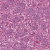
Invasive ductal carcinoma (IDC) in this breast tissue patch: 1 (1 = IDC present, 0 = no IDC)